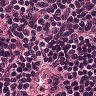
Metastatic tissue present: no